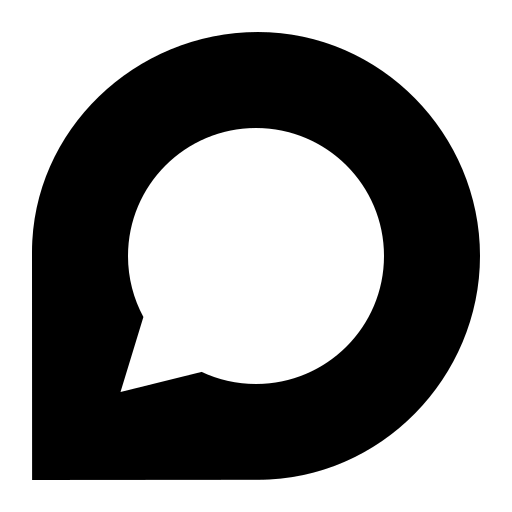
Tags: icon, FontAwesome, fa-icon, brand, discourse